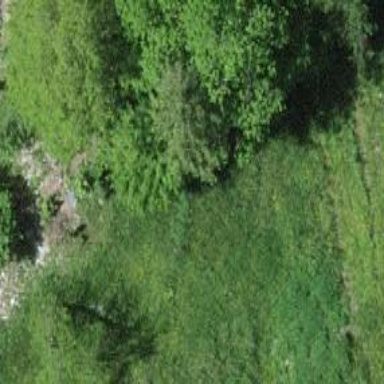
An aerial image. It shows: Path covered in grass.